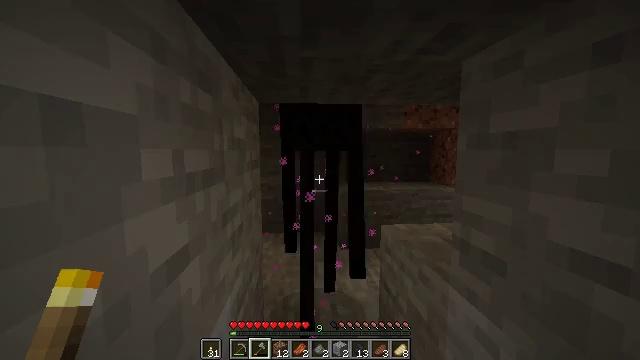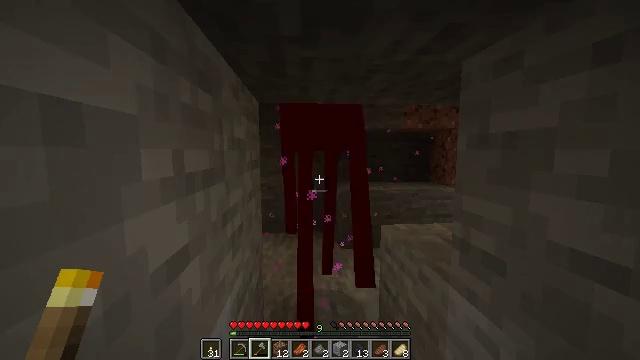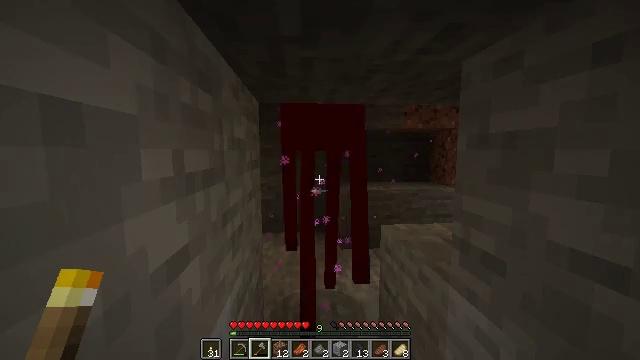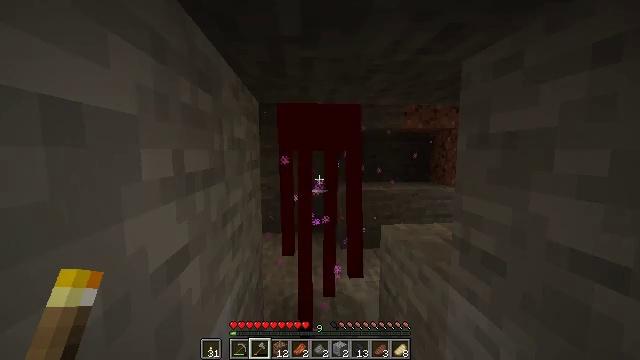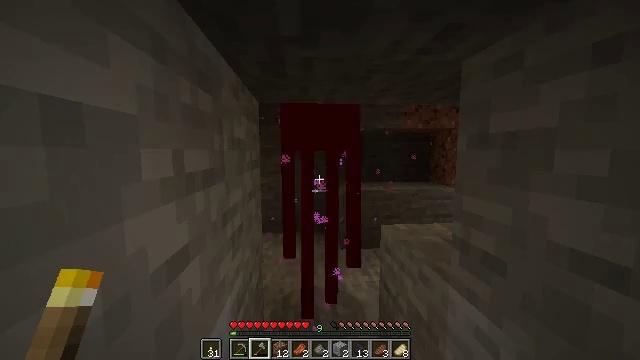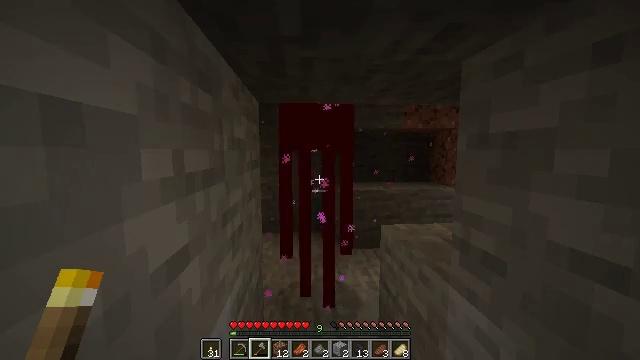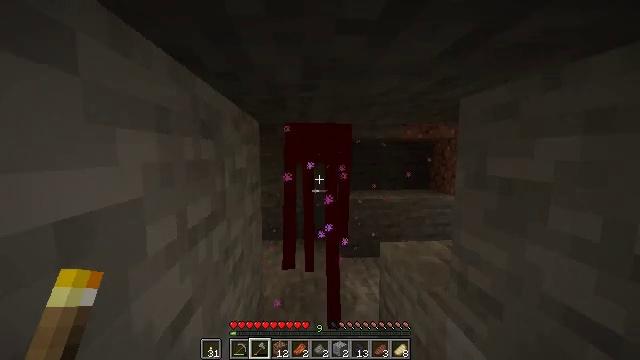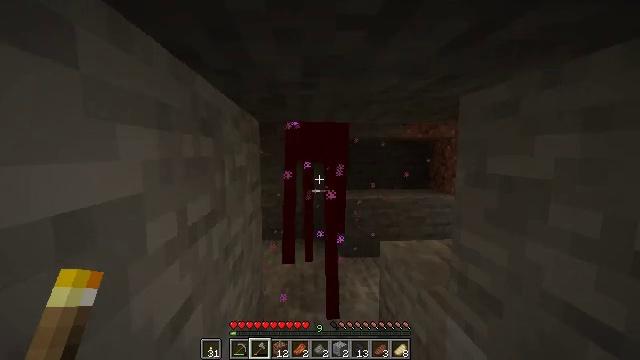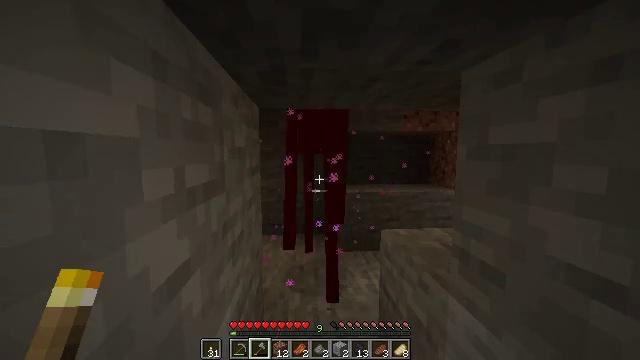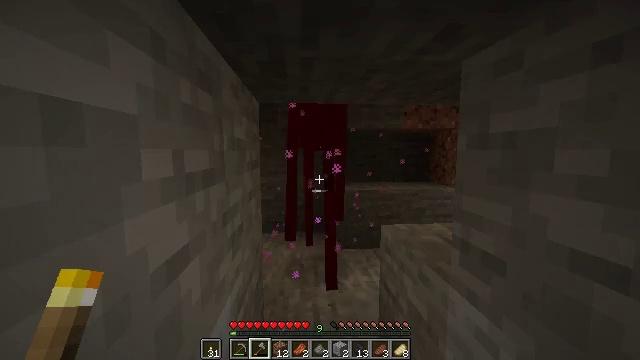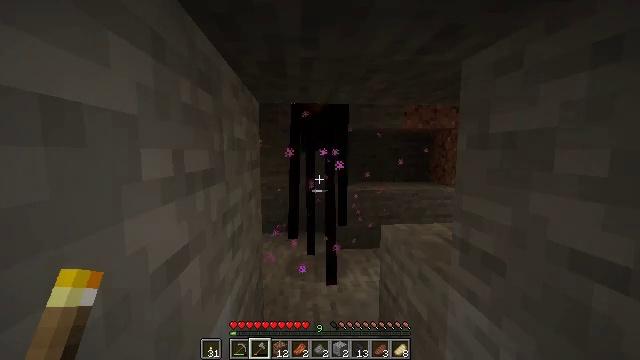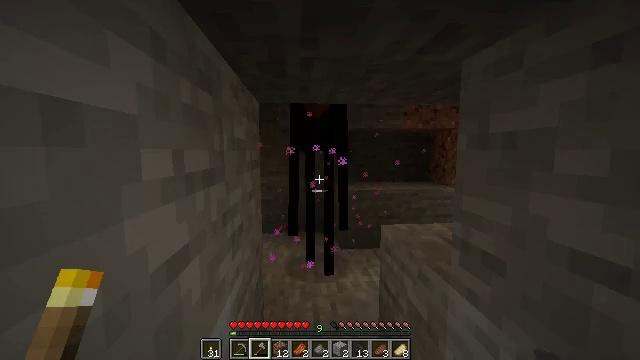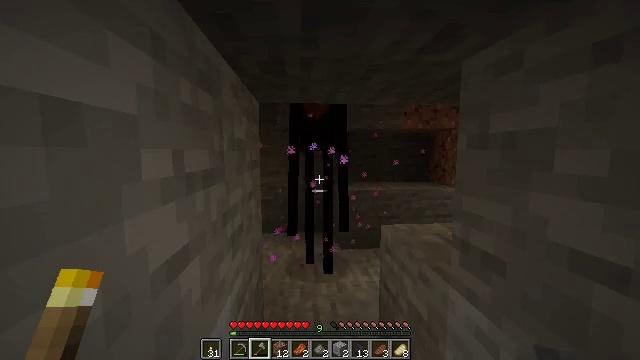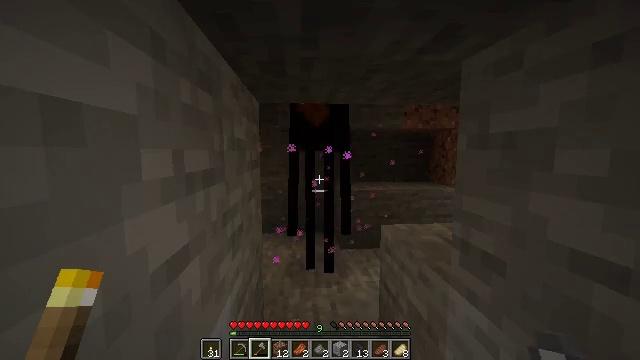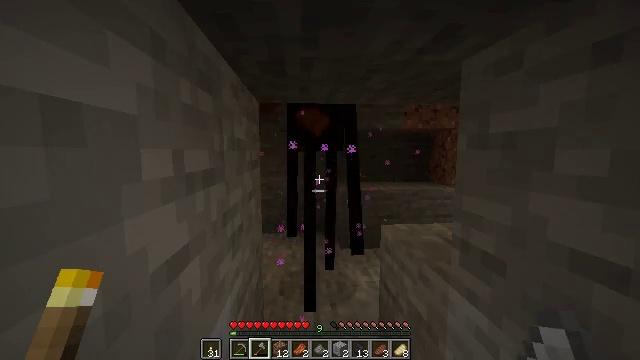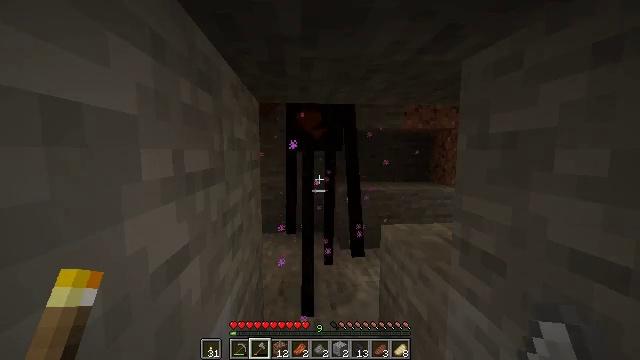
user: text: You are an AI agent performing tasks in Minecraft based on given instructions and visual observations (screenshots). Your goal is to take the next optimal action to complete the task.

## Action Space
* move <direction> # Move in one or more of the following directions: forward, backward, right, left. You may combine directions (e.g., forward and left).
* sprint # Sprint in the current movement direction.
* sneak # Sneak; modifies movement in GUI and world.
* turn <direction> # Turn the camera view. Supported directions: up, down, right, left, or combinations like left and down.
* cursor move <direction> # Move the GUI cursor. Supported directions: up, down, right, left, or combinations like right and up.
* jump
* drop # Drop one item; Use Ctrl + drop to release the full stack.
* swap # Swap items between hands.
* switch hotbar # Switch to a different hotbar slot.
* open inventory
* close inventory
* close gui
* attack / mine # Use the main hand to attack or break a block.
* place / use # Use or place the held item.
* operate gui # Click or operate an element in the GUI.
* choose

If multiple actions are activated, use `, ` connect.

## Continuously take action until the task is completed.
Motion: motion action
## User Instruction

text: Kill an enderman.
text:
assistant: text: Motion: no_op
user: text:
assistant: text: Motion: no_op
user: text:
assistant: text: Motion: no_op
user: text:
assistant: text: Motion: no_op
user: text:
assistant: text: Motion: no_op
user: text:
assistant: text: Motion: jump
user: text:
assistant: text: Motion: jump
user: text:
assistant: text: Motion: jump
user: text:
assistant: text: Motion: no_op
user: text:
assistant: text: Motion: no_op
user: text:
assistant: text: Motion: no_op
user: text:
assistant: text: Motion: no_op
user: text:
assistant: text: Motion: no_op
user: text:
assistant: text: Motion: no_op
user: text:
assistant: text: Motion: no_op
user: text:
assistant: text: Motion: no_op
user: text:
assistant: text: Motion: no_op
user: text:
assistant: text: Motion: no_op
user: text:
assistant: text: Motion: no_op
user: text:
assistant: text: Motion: jump
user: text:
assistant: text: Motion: jump
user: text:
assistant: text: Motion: attack / mine, jump
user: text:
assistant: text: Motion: attack / mine
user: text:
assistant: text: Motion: attack / mine
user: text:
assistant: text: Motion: no_op
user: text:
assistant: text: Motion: no_op
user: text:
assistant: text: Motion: no_op